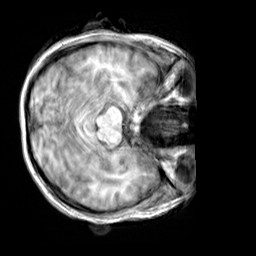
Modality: T1w
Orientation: axial
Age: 30
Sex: female
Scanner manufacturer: siemens
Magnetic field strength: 3 T
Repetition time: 2.3 s
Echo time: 0.00303 s